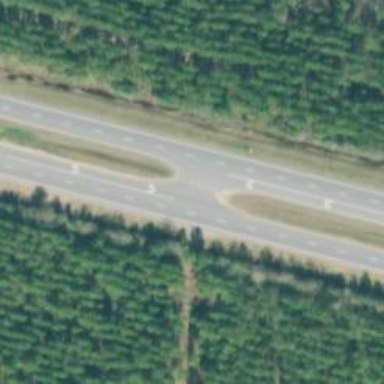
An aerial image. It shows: Dual carriageway expressway with asphalt surface. It is classified as trunk highway.